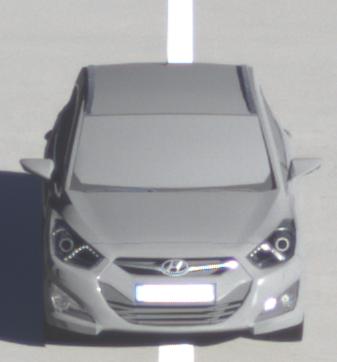
Make: Hyundai
Model: i40 Kombi 1.6 GDI
Detailed model: i40 (VF) Kombi
Model produced from: 2012/08
Model produced until: 2013/09
Doors: 5
Color: gray
Road condition: wet road
Daytime: morning or afternoon
Contrast: high contrast